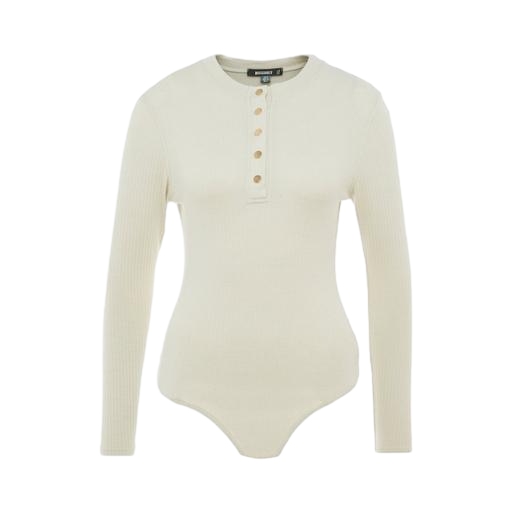
white henley long-sleeved ribbed-jersey top, natural ribbed henley shirt, natural ribbed henley, white background